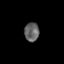
Tissue: lung
Cell type: Fibroblasts
Senescence score: 0.1925
Nuclear area (px): 270
Mean DAPI intensity: 99.563